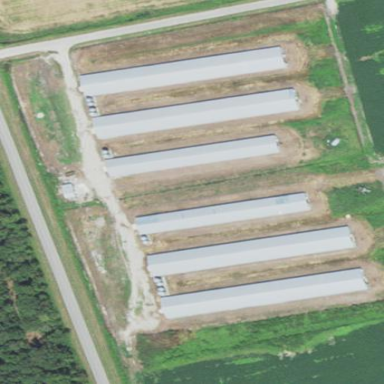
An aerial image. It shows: Farmyard dedicated to feedlot farming system.